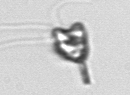
Label: Pyramimonas_longicauda